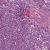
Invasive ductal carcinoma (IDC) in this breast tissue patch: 1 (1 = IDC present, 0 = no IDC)